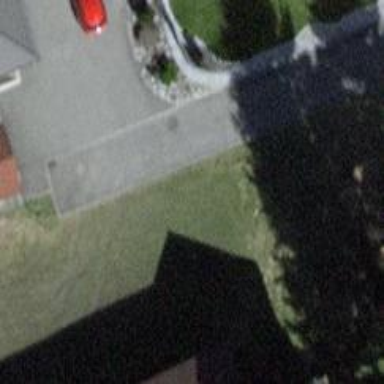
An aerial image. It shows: Driveway with paved surface.